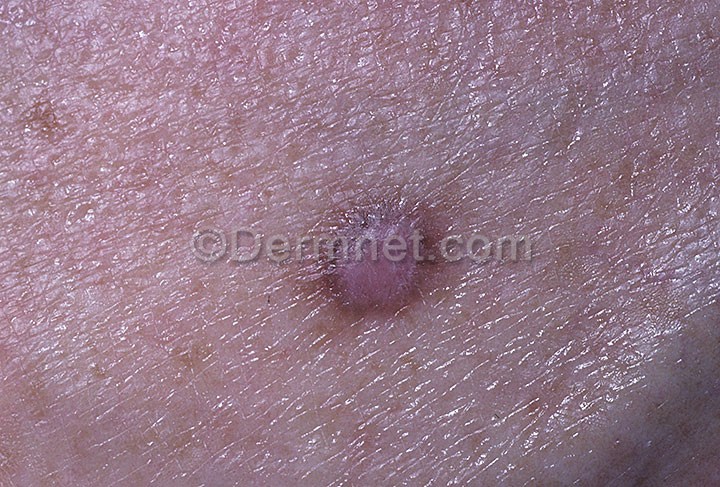
Disease: Seborrheic Keratoses and other Benign Tumors